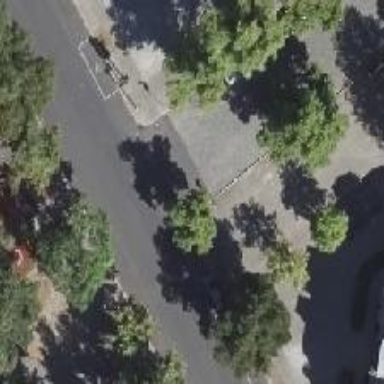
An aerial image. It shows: Residential road with asphalt surface and sidewalks on both sides. There is parallel on-street parking available on both sides of the road.